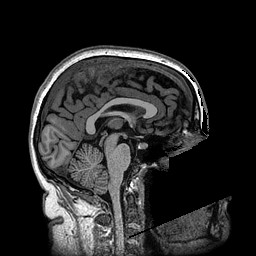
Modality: T1w
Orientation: sagittal
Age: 30
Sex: female